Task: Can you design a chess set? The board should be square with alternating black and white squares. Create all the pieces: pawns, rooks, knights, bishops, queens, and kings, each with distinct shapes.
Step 2695:
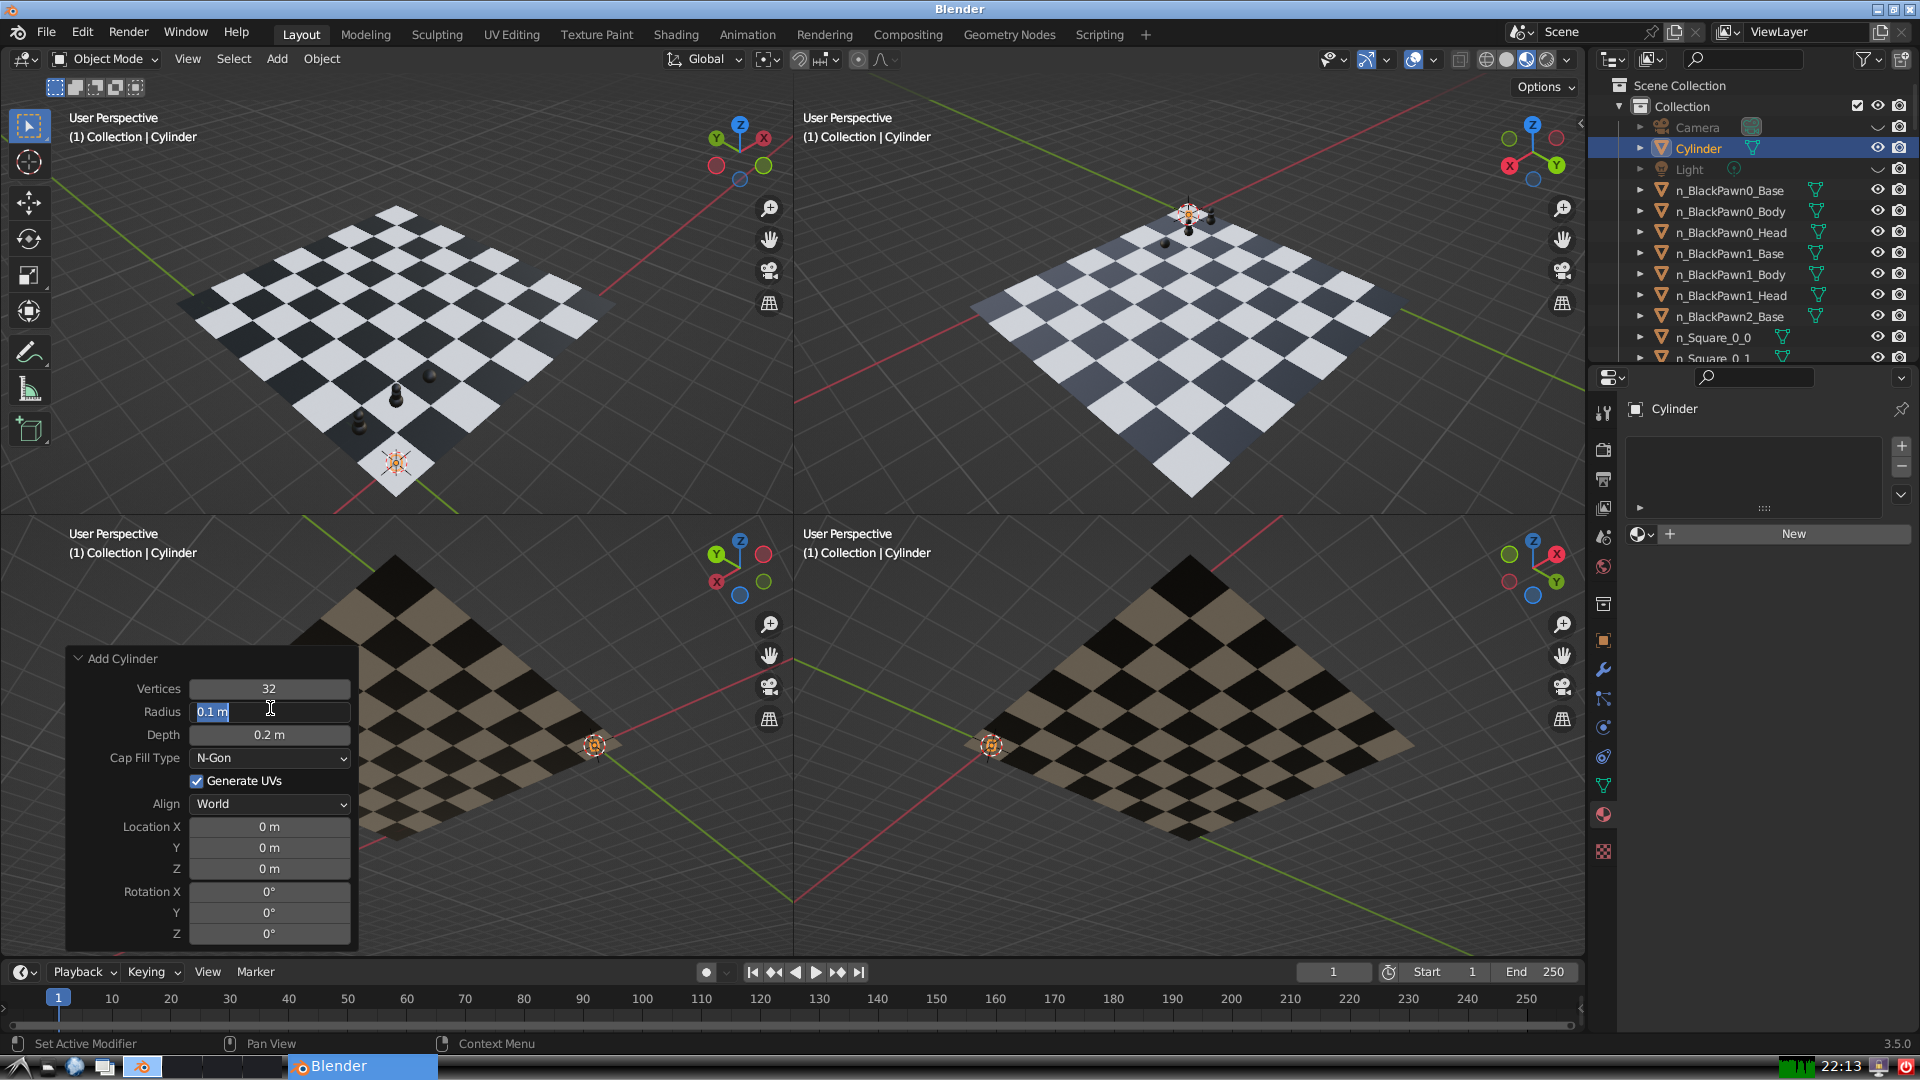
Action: input_text: 0.1